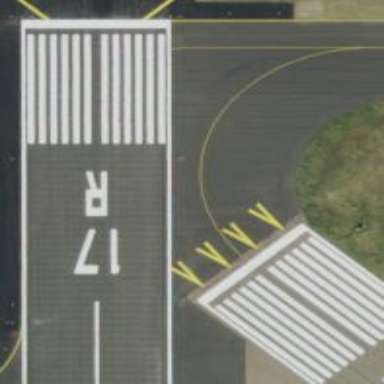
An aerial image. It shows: View of taxiway at the airport.